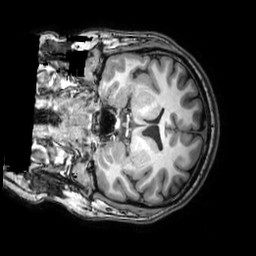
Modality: T1w
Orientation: coronal
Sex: male
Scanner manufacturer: philips
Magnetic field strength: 3 T
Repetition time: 0.008234 s
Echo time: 0.00377 s